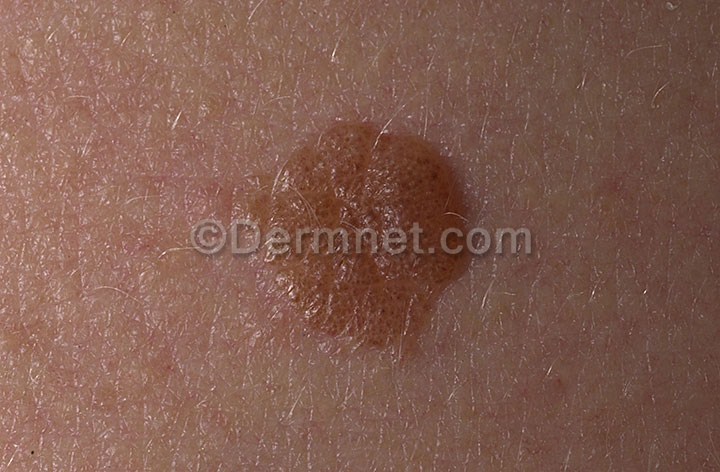
Disease: Melanoma Skin Cancer Nevi and Moles